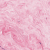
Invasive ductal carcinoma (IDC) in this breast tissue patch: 0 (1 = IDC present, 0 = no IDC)